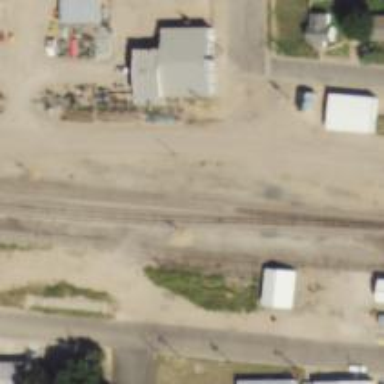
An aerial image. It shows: Railway siding with rails.